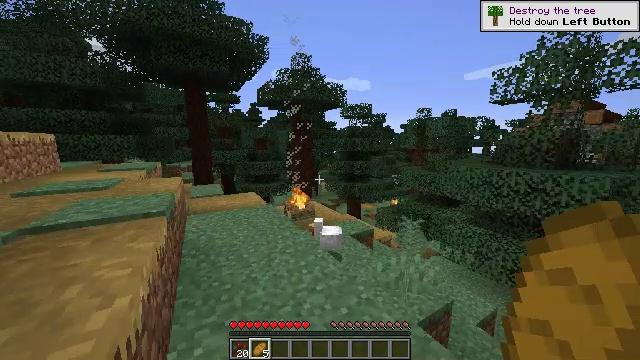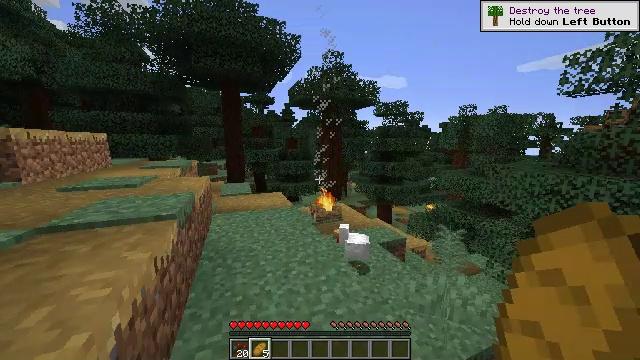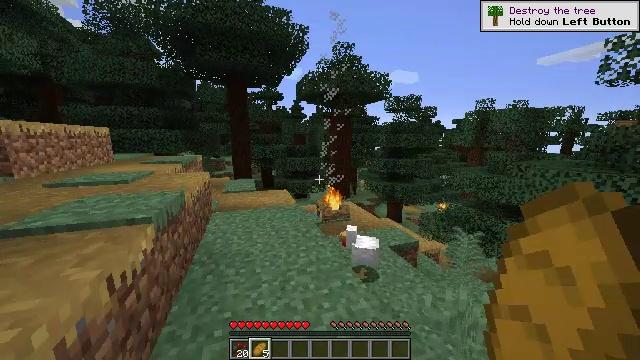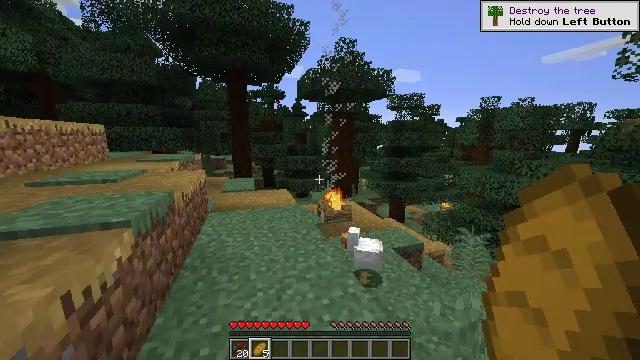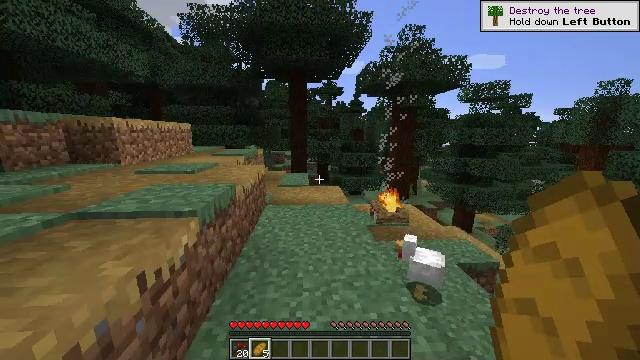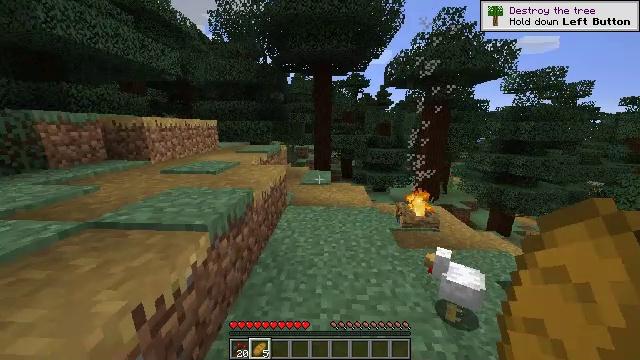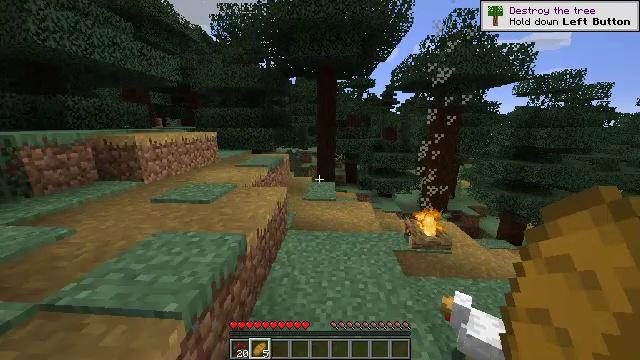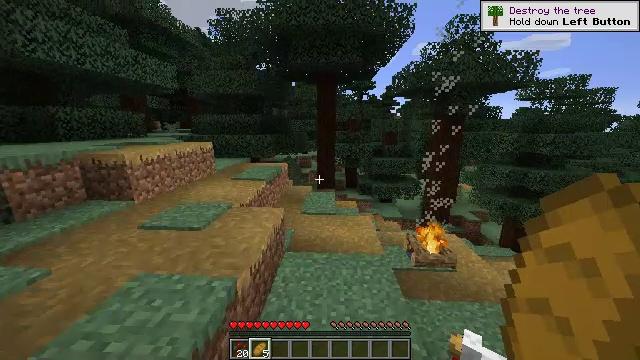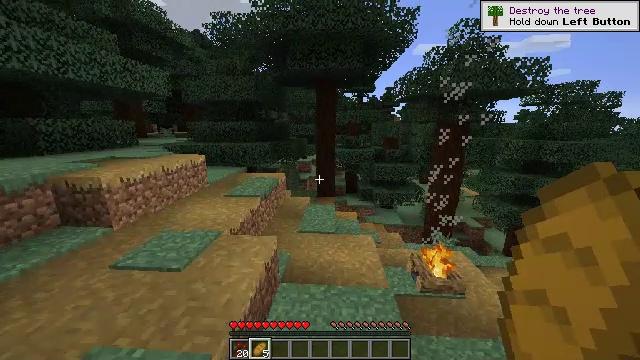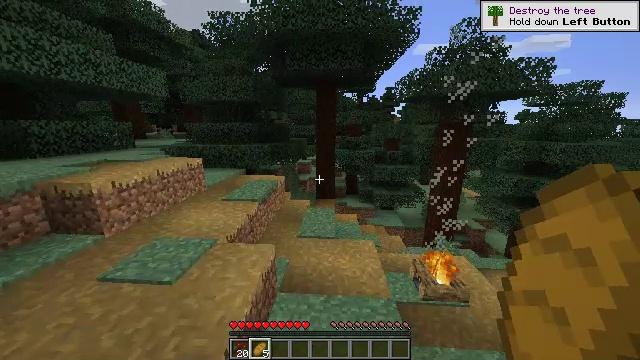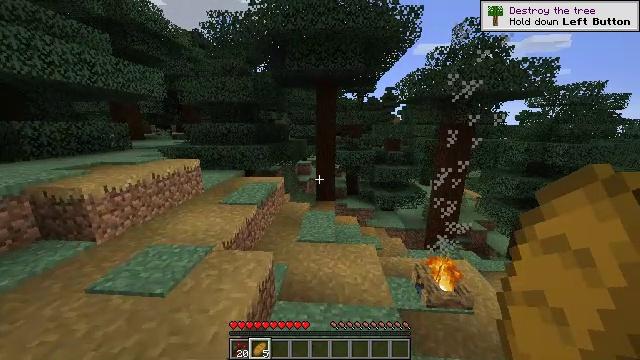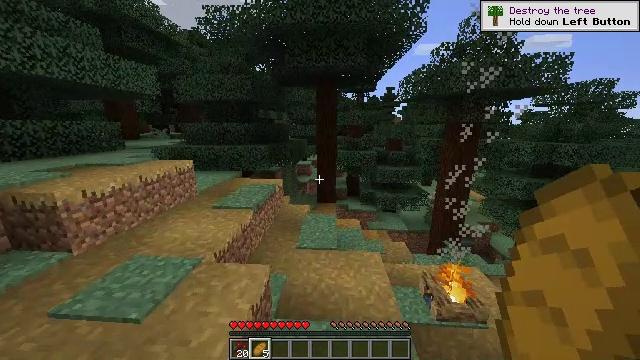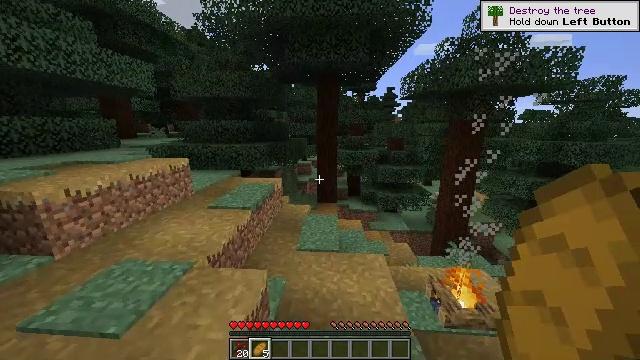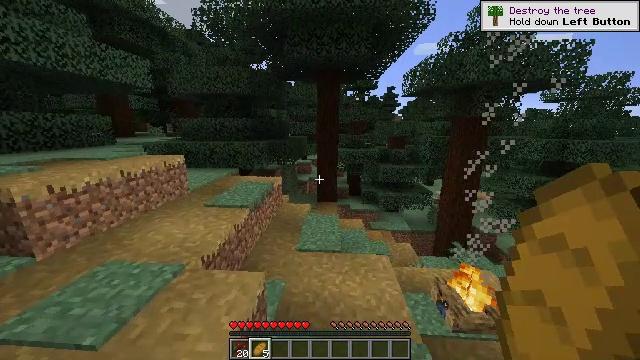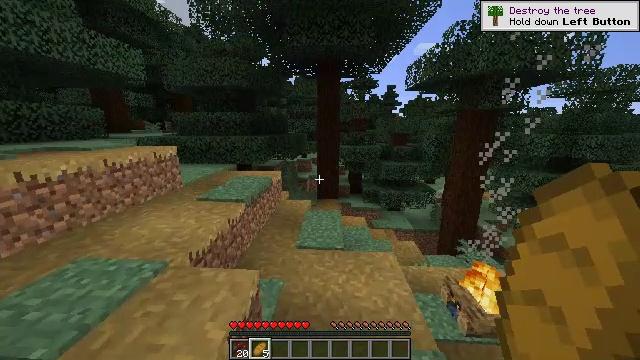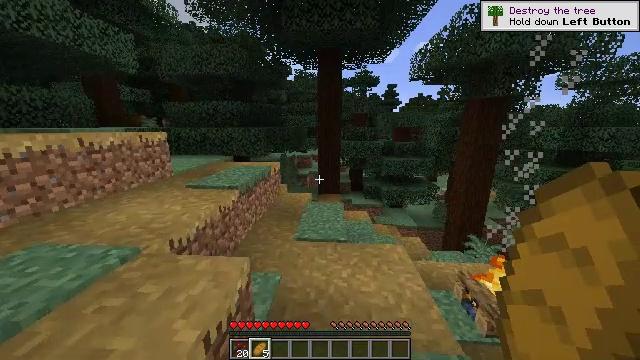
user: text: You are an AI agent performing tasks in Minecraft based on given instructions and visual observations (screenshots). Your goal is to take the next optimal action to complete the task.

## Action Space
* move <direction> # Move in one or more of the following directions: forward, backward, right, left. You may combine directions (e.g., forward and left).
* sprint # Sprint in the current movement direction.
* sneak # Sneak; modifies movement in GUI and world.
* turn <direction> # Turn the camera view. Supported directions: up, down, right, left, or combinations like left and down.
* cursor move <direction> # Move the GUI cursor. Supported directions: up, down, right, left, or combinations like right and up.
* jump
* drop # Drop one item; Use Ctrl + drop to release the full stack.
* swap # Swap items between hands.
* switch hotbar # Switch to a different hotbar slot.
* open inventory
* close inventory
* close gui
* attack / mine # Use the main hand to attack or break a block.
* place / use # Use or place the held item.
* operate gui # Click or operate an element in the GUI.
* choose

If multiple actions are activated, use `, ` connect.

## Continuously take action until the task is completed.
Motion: motion action
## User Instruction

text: Retrieve the blue bed from the ground.
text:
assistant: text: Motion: move forward, turn left
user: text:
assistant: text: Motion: move forward, turn left and down
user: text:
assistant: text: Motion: move forward
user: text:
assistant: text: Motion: move forward, turn left
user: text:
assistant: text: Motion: move forward, turn left and down, jump
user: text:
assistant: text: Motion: move forward, turn left, jump
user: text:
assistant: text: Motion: move forward, jump
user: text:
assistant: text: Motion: move forward, jump
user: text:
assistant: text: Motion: move forward and move left, jump
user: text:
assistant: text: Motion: move forward and move left, jump
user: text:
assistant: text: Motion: move forward and move left, jump
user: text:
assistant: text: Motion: move forward, jump
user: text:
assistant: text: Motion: move forward, jump
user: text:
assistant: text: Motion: move forward, jump
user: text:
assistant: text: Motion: move forward, jump
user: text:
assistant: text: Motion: move forward, jump
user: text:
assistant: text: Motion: move forward, turn left, jump
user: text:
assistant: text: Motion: move forward, turn left, jump
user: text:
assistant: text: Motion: move forward, turn left, jump
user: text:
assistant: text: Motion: move forward and move right, turn left, jump
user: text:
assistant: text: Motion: move forward and move right, turn left, jump
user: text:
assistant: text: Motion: move forward and move right, jump
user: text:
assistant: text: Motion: move forward and move right, jump
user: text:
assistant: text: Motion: move forward and move right, jump
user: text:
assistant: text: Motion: move forward and move right
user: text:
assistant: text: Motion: move forward and move right
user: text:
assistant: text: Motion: move forward and move right
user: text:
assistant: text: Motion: move forward and move right, turn right
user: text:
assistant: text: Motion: move forward and move right, turn right and down
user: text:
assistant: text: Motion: move forward and move right, turn right and down